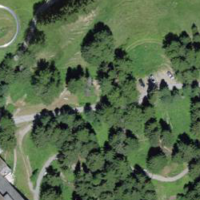
EUNIS habitat code: 26
Species observed at this site:
Episyrphus balteatus
Sciurus vulgaris
Dactylorhiza majalis
Crepis pyrenaica
Epilobium alpestre
Rumex alpinus
Nucifraga caryocatactes
Spinus spinus
Rosa pendulina